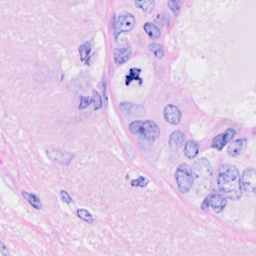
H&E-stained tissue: Breast